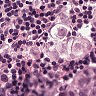
Metastatic tissue present: yes